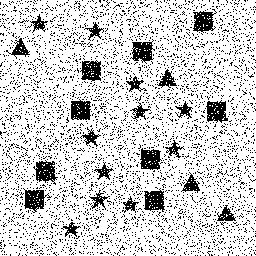
Squares: 9
Triangles: 4
Stars: 11
Total shapes: 24